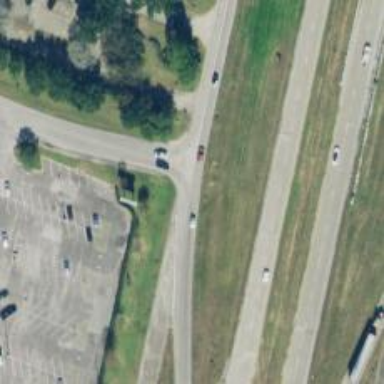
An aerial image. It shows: Primary link highway.